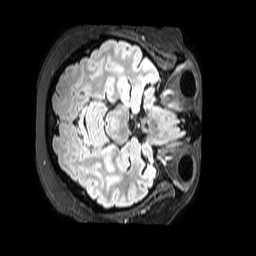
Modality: FLAIR
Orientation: axial
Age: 44
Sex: female
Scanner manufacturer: philips
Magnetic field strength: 3 T
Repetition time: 4.8 s
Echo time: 0.2794 s